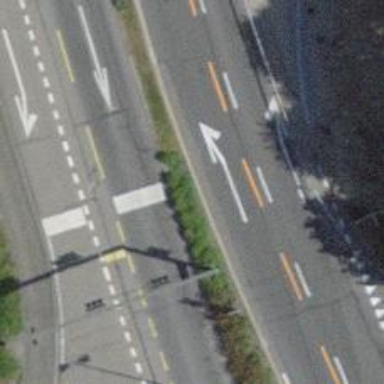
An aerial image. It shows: Road with traffic signals controlling the flow of traffic.